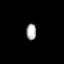
Tissue: prostate
Cell type: Epithelial cells
Senescence score: 0.348
Nuclear area (px): 158
Mean DAPI intensity: 174.247